Interaction volume radius: 10 \u00c5
Interaction volume height: 25 \u00c5
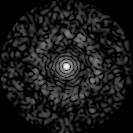
Disorder parameter: 0.8381